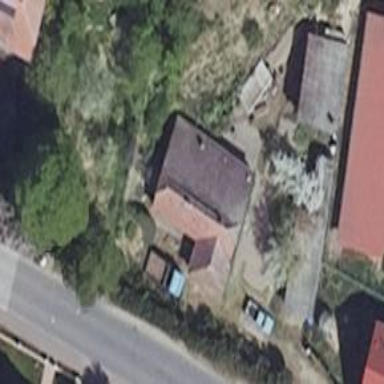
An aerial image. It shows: Residential house.